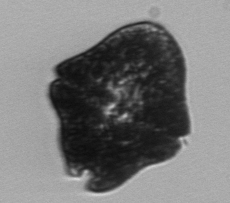
Label: Akashiwo